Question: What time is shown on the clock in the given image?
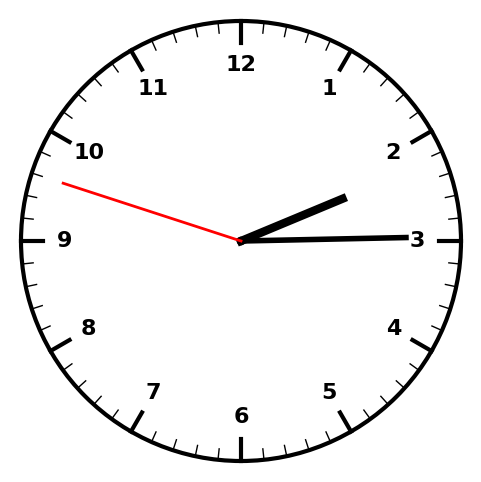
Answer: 02:14:48